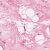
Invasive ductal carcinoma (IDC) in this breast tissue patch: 0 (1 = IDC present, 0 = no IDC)